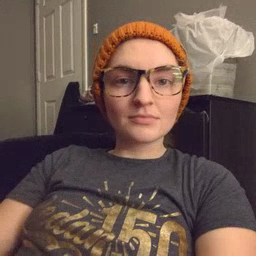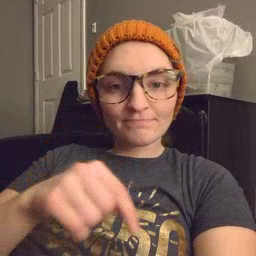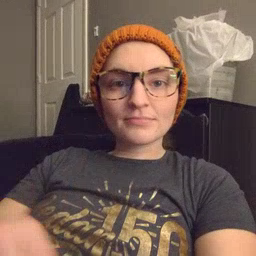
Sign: feet